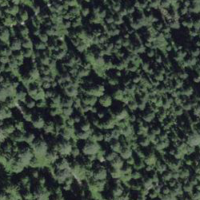
EUNIS habitat code: 45
Species observed at this site:
Platanthera bifolia